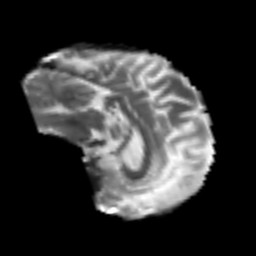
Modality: T2w
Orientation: sagittal
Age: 49
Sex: female
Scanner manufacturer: siemens
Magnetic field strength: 3 T
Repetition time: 4.987 s
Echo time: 0.0792 s